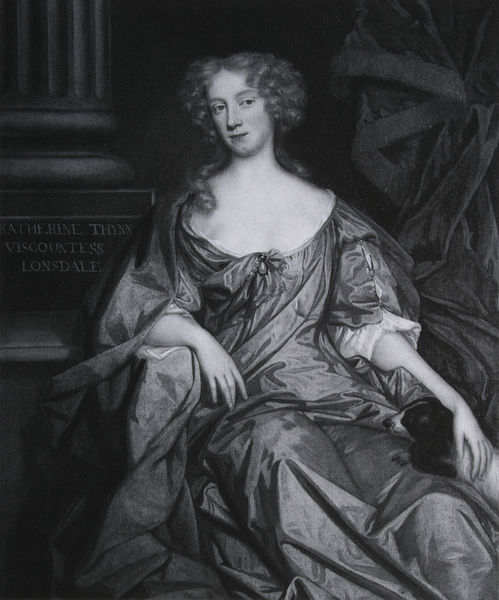
Titel: Catherine Thynne, Lady Lowther
Künstler: Mary Beale
Schlagwörter: blätter, dunkel, hand, haut, kopf, laub, schatten, weiß, grün, mädchen, ocker, sitzen, ausschnitt, brust, finger, frau, grau, haar, hell, kleid, licht, marmor, mund, nase, orange, schmuck, schwarz, stuhl, säule, säulen, blick, dame, hund, tier, tuch, beige, rock, schleife, jung, architektur, arme, augen, barock, falten, gesicht, ärmel, hals, hände, portrait, porträt, vorhang, boden, auge, fransen, gewand, haare, sessel, sitzend, stoff, adel, dekollete, dekolletee, england, locken, perle, schön, seide, ranken, adelige, perücke, balkon, hündchen, schrift, linien, gardine, inschrift, france, glanz, robe, faltenwurf, schoß, liegend, oberarm, foto, interieur, italie, haustier, drapiert, druck, schwarz-weiß, radierung, stich, noir, text, buchstaben, streicheln, fries, portät, chien, anglais, reflektion, kanneluren, etagen, van dyck, königin, basis, dorisch, femme, kupferstich, gravure, kannelüren, stockwerke, schaft, main, taft, schlaufe, lady, oberarme, englisch, dekolte, colonne, rideau, kanelluren, latin, katharina, jeune, spaniel, reynolds, portäit, drapperie, großbuchstaben, pli, plis, gräfin, animal, socle, schoßhund, dekolette, bainsborough, frissur, laange haare, lonsdale, scjleifen, säules, k, inschrigft, seoide, katherine, ransen, himmfrau, plies, anglaises, londsale, ketherine thynn, viscountess, jeunne